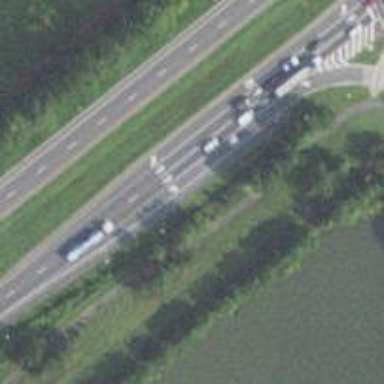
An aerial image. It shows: This image shows trunk highway that functions as expressway.